Interaction volume radius: 5 \u00c5
Interaction volume height: 10 \u00c5
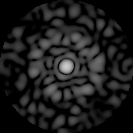
Disorder parameter: 0.8634